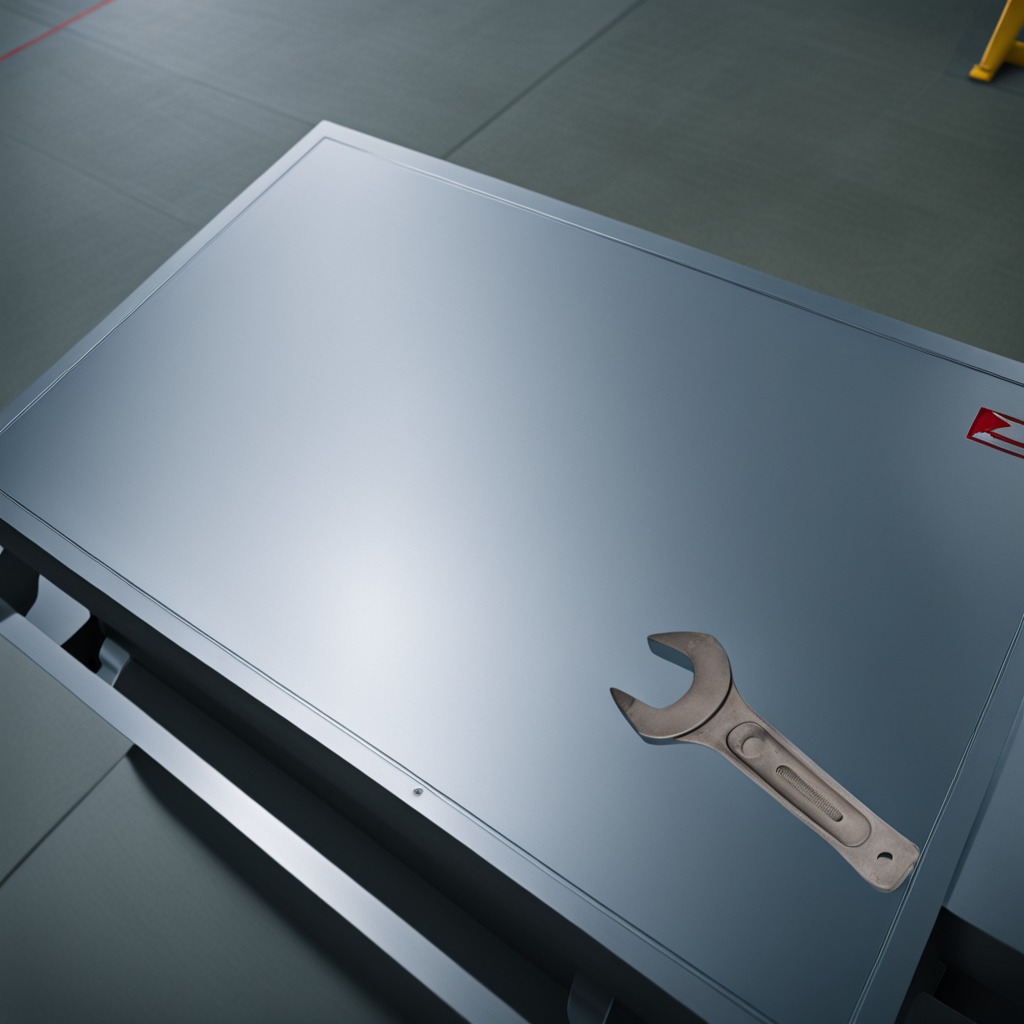
An wrench is lying on a toolbox surface in an airplane hangar workshop.